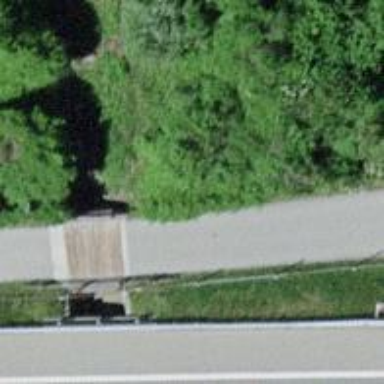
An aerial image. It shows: Asphalt track on bridge with Grade 1 track type.